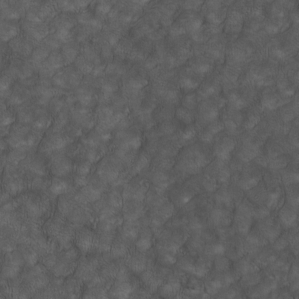
Label: non_frost